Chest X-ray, PA view. Patient: 23 years old, sex M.
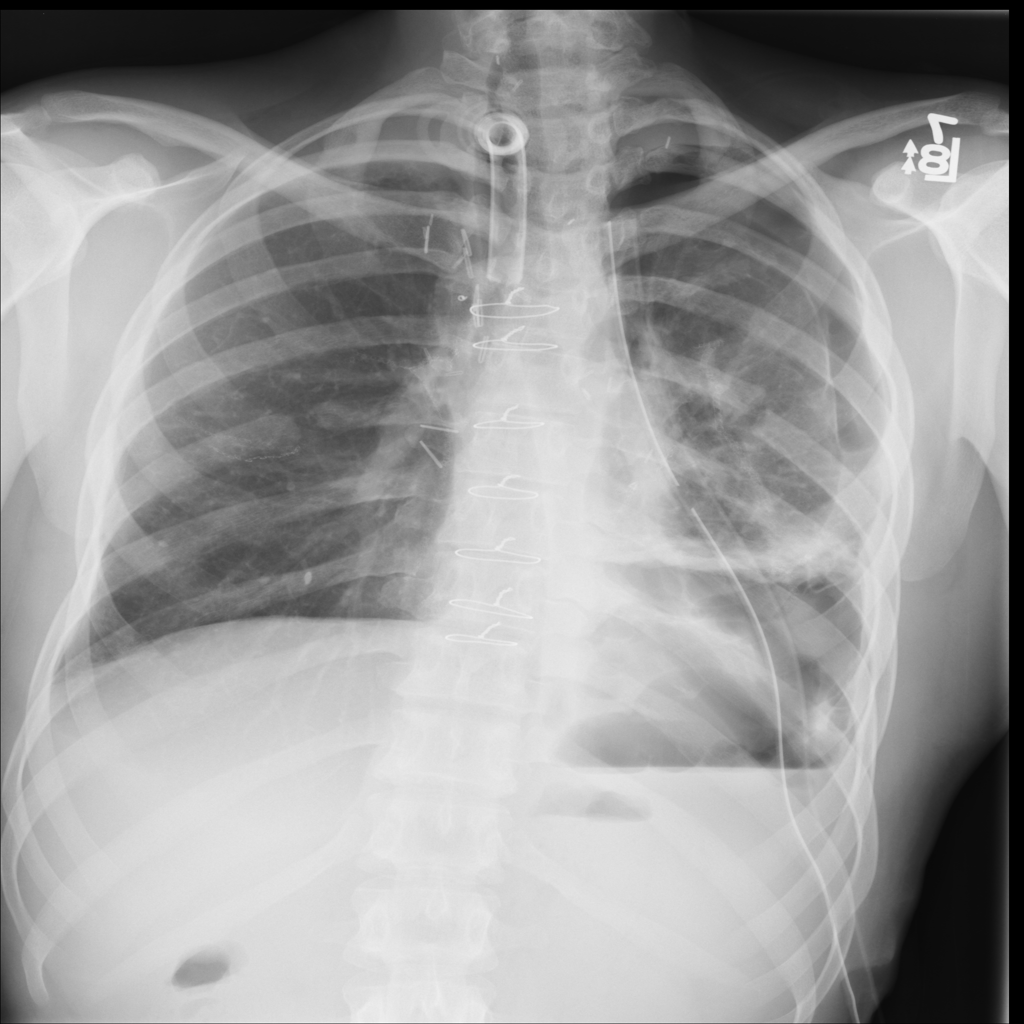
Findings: No Finding